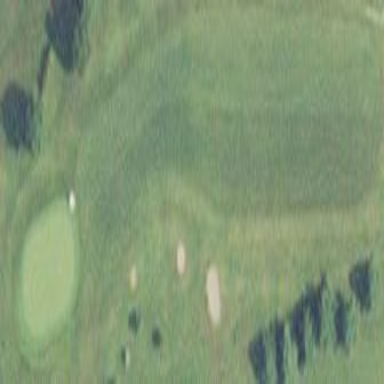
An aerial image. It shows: Golf fairway surrounded by grass.